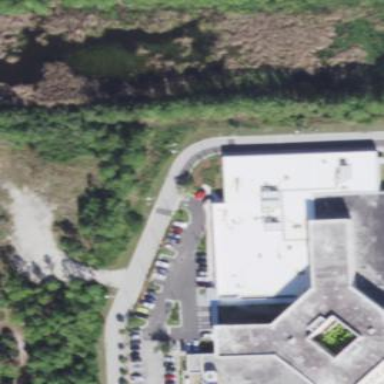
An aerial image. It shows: Parking area.